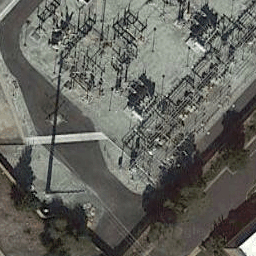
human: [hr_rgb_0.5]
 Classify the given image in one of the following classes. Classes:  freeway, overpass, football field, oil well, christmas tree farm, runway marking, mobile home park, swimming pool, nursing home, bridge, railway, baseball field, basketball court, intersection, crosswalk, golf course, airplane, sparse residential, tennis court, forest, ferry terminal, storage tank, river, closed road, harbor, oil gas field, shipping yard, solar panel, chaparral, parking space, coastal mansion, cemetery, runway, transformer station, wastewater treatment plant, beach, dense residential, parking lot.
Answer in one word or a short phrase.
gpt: transformer station